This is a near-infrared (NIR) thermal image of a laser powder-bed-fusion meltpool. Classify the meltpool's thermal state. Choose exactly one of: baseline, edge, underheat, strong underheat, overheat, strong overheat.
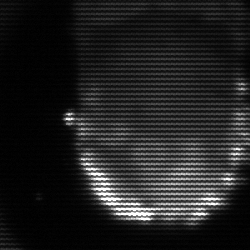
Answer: baseline